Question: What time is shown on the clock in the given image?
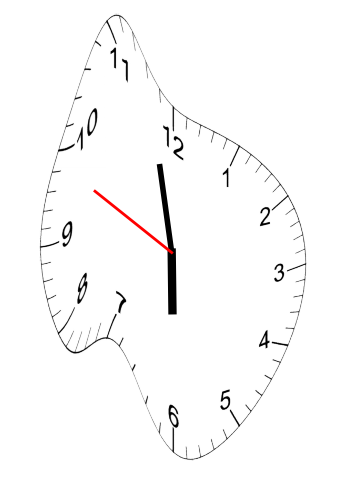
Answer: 05:57:49